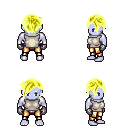
a pixel art fantasy rpg character, male body template, dark elf, purple skin, white sleeveless shirt, gold greaves, gold pixie cut hairstyle, metal gloves, four views (front, back, left, right), 2x2 character sprite sheet, small pixel art, hard edges, no anti-aliasing